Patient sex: F
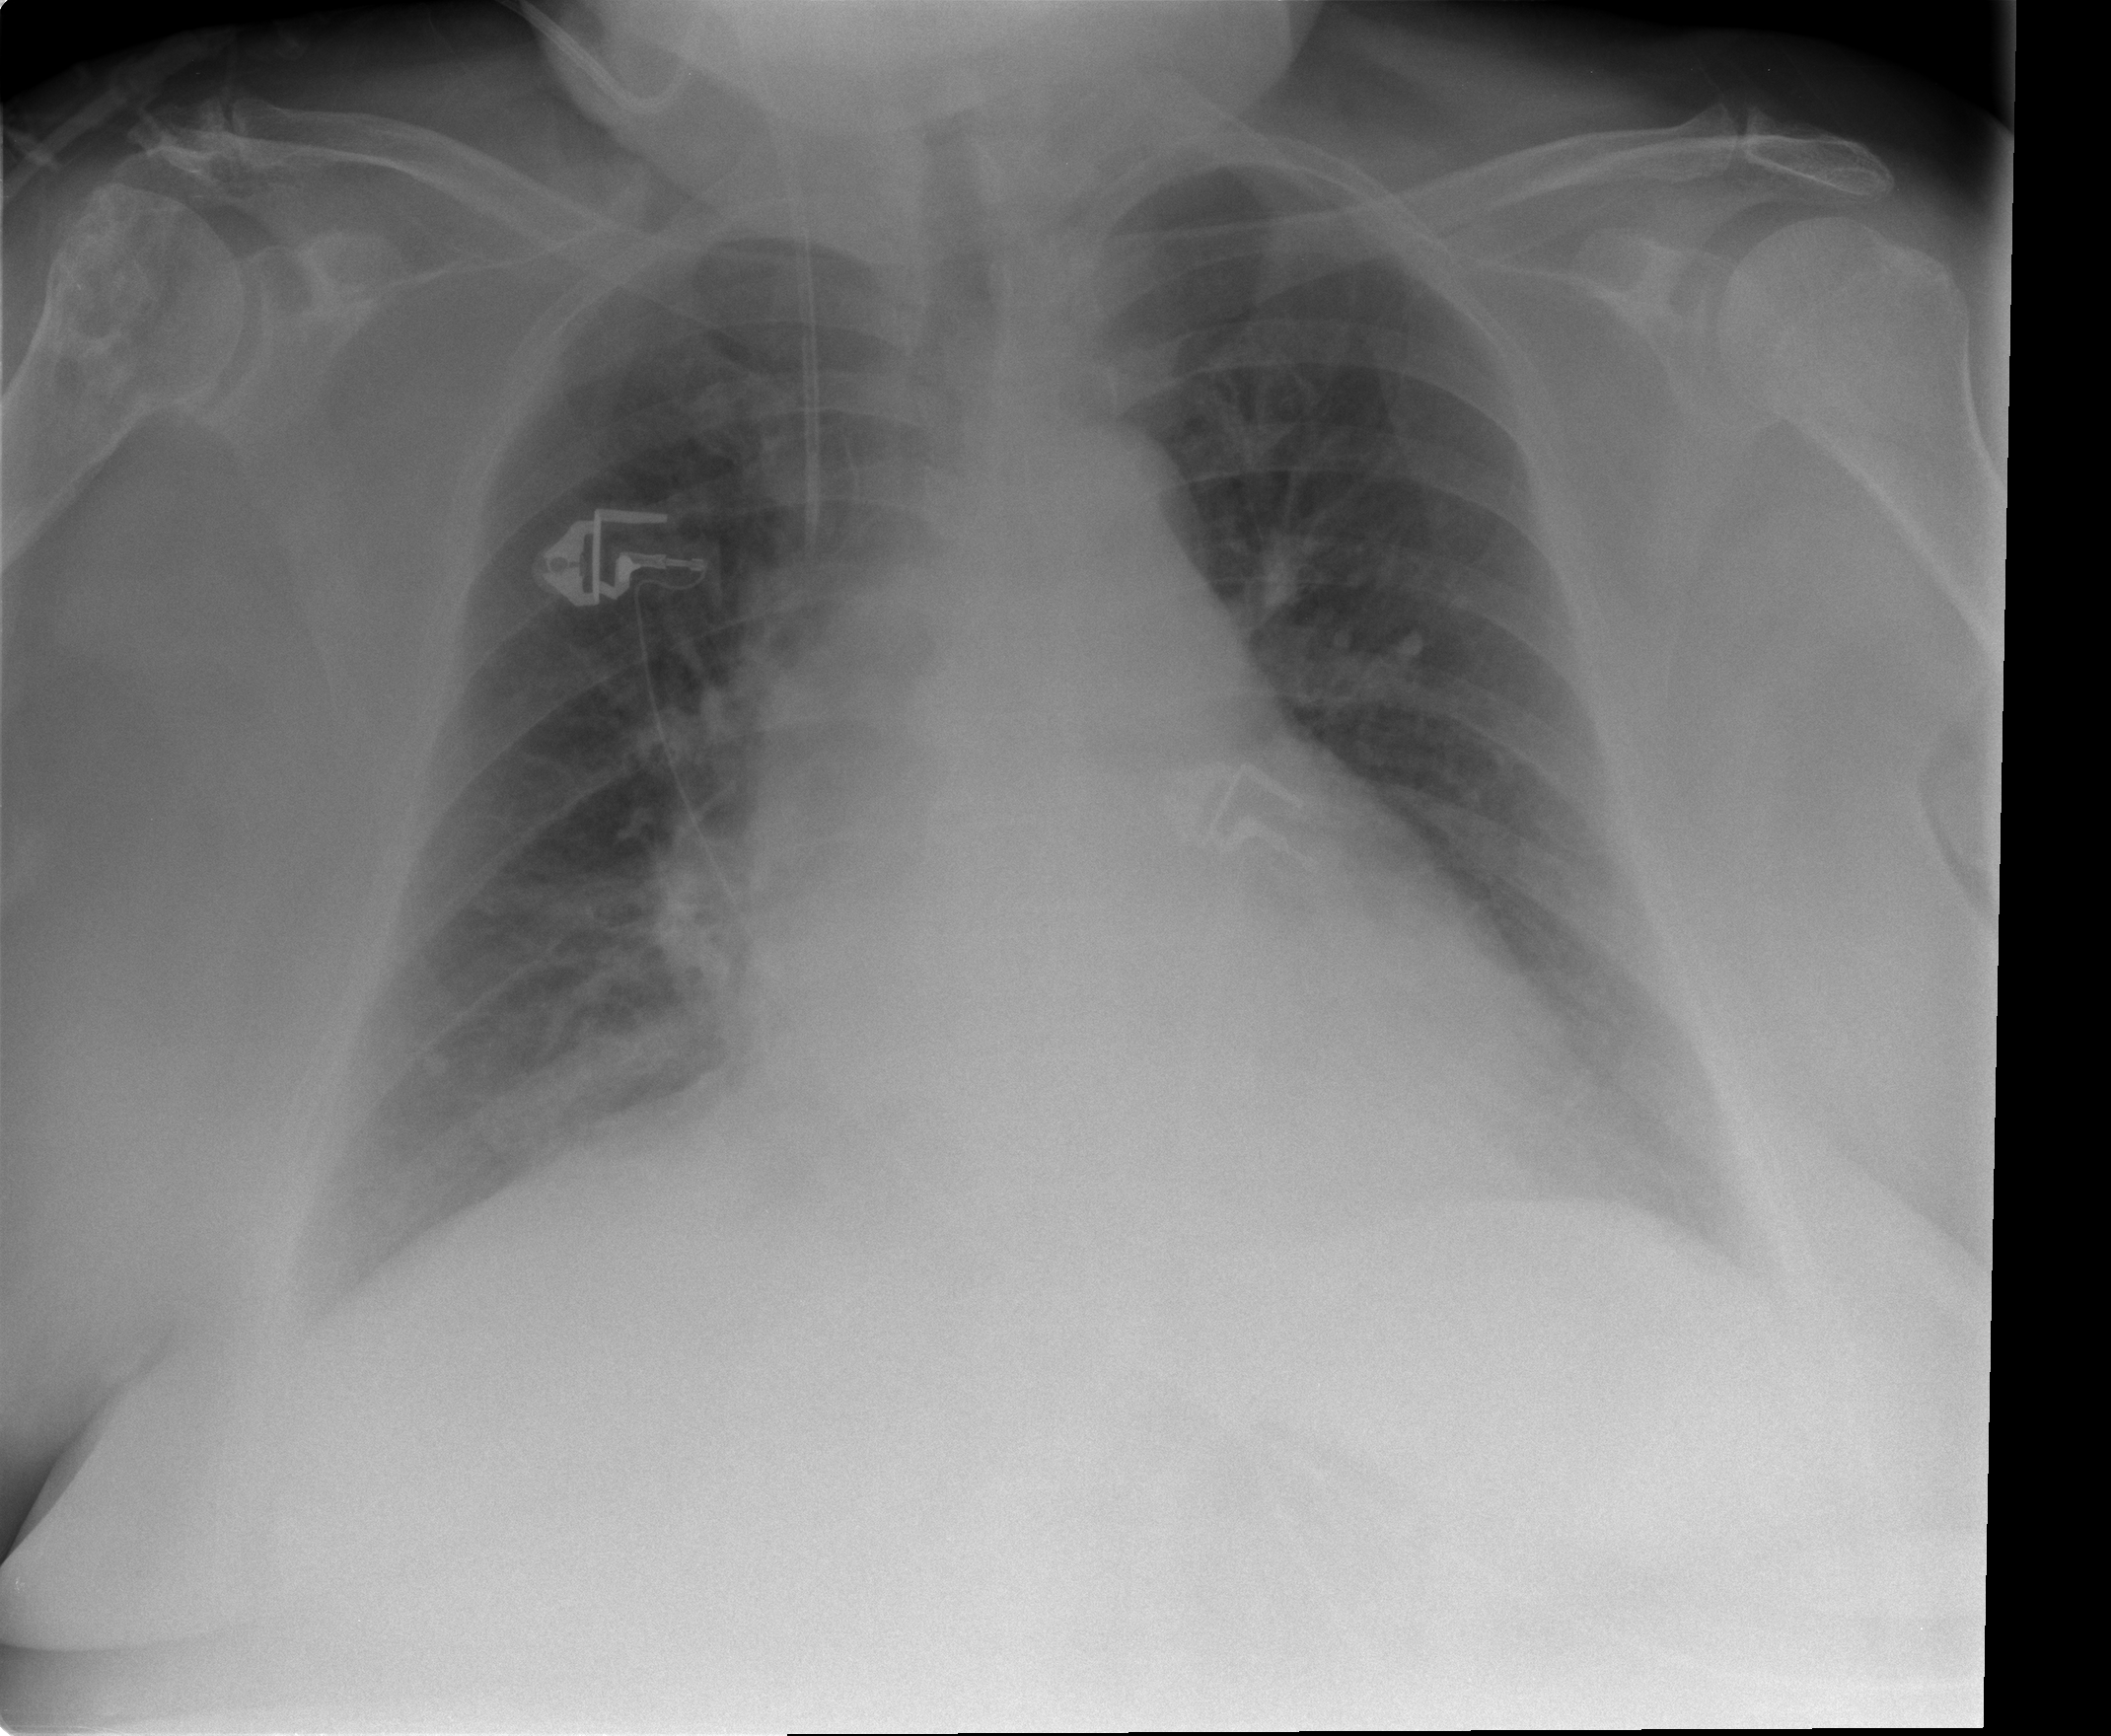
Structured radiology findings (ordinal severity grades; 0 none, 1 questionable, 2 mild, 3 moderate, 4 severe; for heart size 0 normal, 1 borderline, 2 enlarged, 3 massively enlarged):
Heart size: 2
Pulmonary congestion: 2
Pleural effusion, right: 2
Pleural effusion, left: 2
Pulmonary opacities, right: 0
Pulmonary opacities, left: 0
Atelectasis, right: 2
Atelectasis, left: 2